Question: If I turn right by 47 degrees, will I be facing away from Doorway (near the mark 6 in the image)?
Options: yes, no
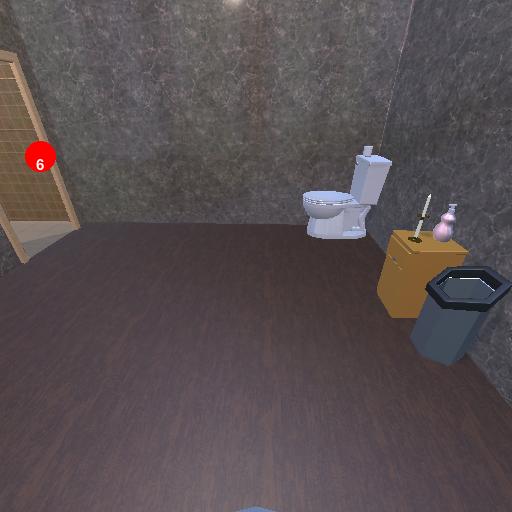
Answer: yes